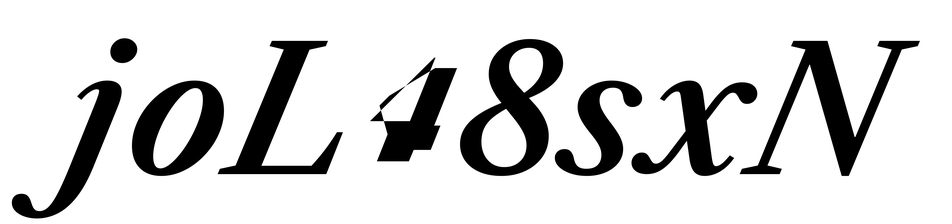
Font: LibreCaslonText-Italic_SemiBold_Italic